Interaction volume radius: 5 \u00c5
Interaction volume height: 30 \u00c5
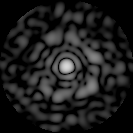
Disorder parameter: 0.8533